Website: apple-inc
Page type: account-selection
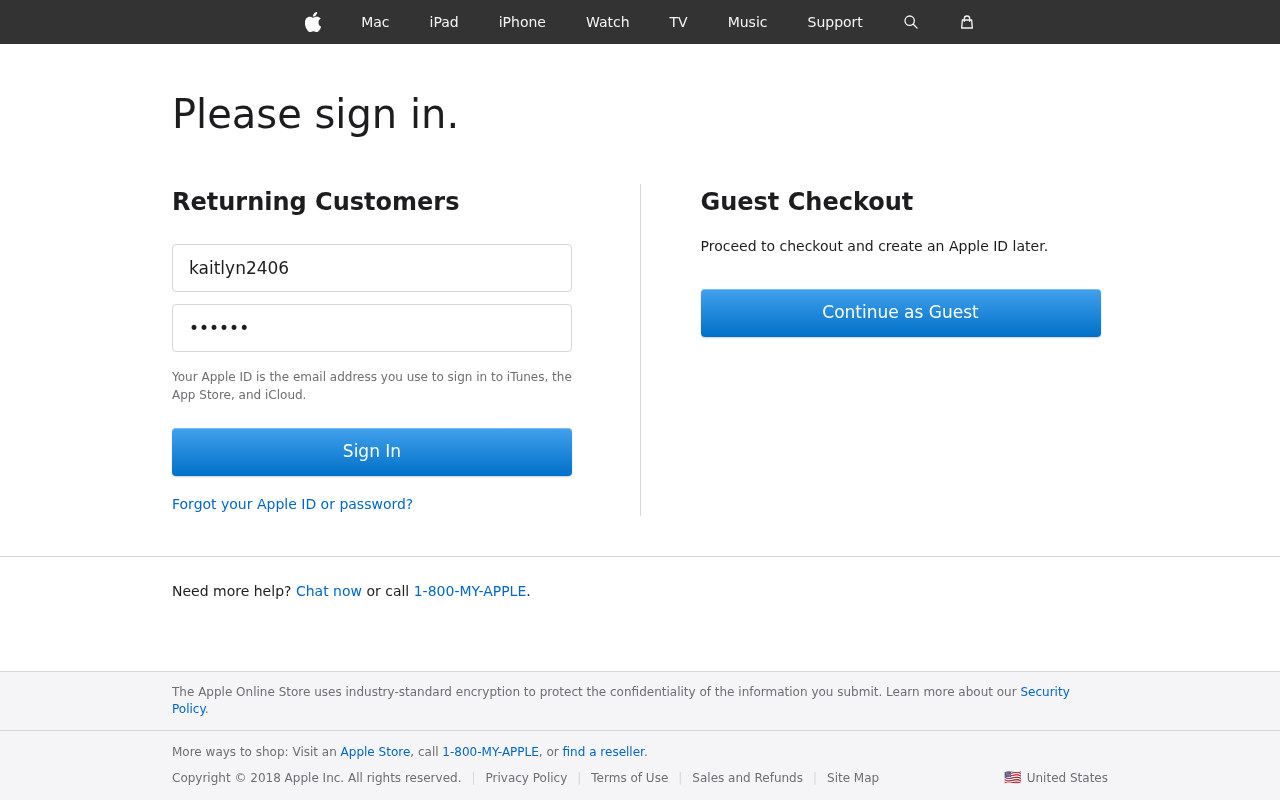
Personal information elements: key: PII_LOGIN_USERNAME
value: kaitlyn2406